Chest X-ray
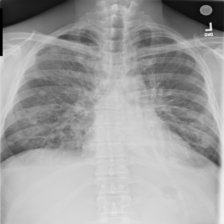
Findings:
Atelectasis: negative
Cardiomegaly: negative
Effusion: negative
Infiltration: positive
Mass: negative
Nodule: negative
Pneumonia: negative
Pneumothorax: negative
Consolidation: negative
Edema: negative
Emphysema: negative
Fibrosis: negative
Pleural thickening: negative
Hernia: negative